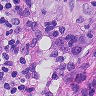
Metastatic tissue present: yes